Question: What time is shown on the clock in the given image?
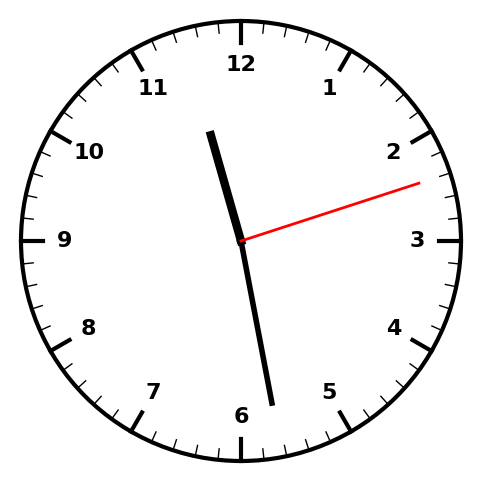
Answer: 11:28:12